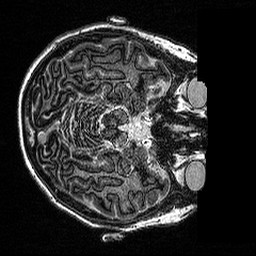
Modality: MP2RAGE
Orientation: axial
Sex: female
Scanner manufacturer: siemens
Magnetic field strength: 3 T
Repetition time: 5 s
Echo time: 0.00292 s